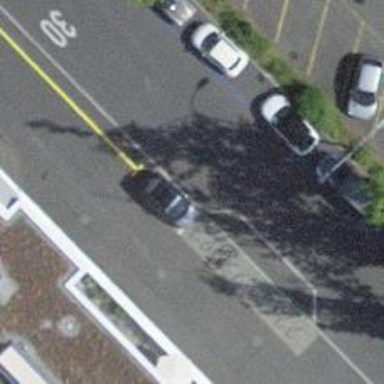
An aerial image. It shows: Bicycle parking area with stands available.